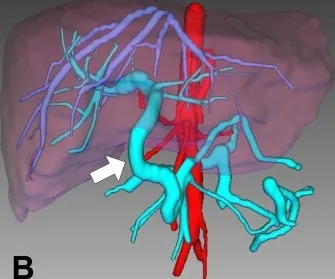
B) 3D reconstruction of the re-do MRB 1 month after the operation.
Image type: radiology (ct)